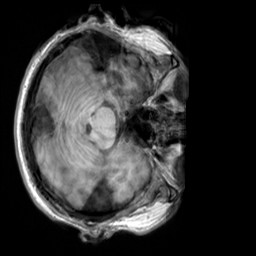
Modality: T1w
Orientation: axial
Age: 32
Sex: male
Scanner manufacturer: siemens
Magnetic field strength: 3 T
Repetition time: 2.3 s
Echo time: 0.00303 s